Aerial crown-view tile of a tropical tree (Barro Colorado Island, Panama), acquired 20241216:
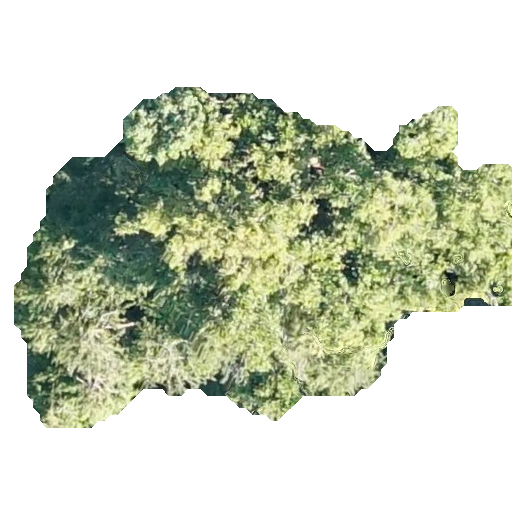
Species: Genipa americana
GBIF accepted scientific name: Genipa americana
Crown area: 178.076 m²